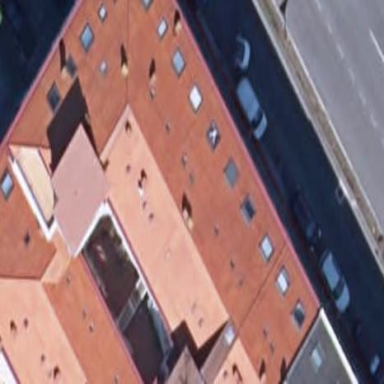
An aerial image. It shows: View of apartment building.